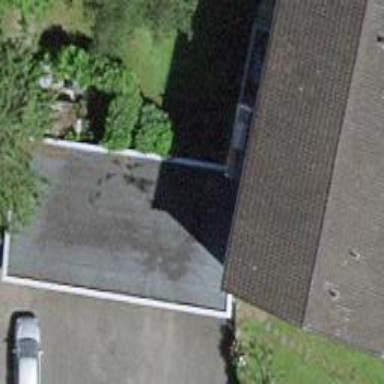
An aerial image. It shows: Garage.